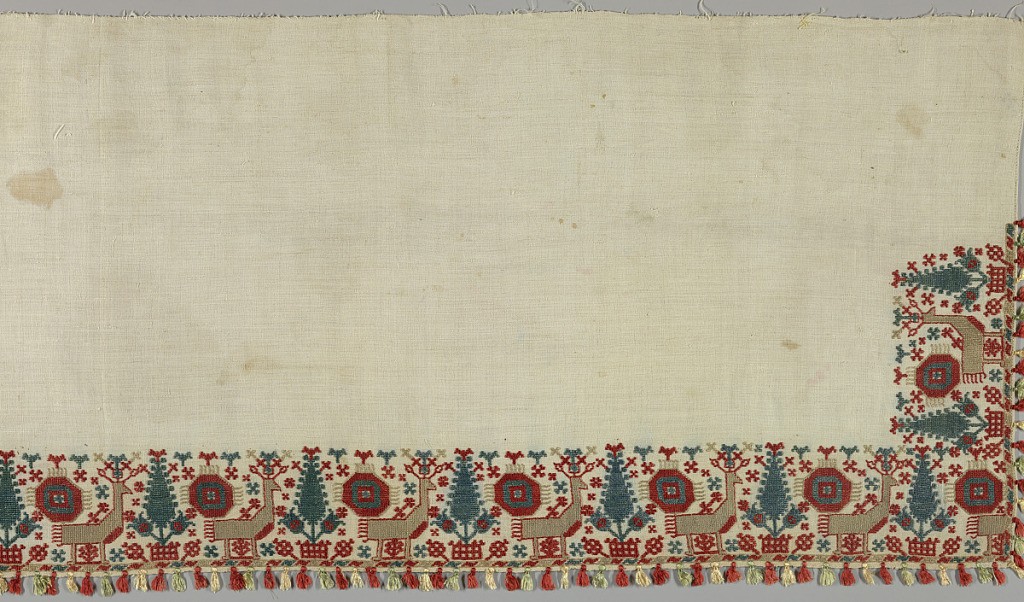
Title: Bed curtain
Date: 19th century
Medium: silk embroidery on linen foundation Technique: embroidered on plain weave
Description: Bed curtain of hand-spun undyed linen, embroidered with a border of tree of life, peacock, and dog motifs in red, beige and green silks. With tassels.